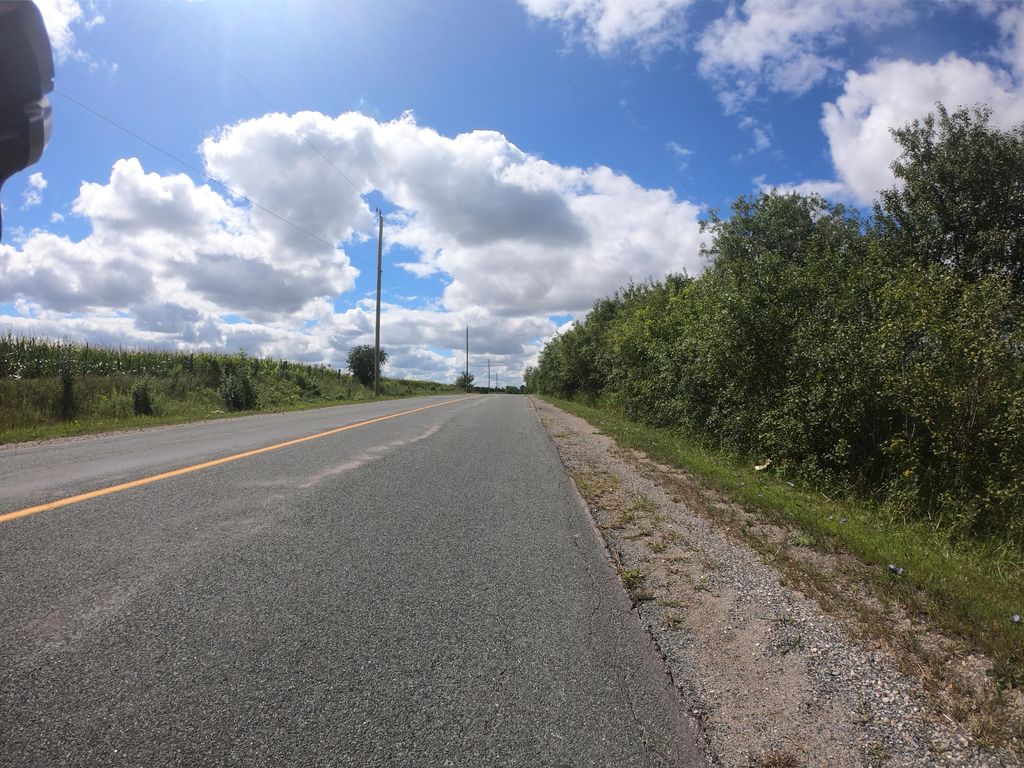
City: kitchener-waterloo